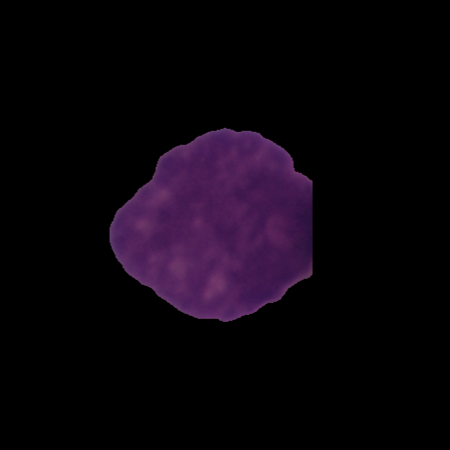
Label: cancer